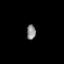
Tissue: prostate
Cell type: Epithelial cells
Senescence score: 0.3282
Nuclear area (px): 131
Mean DAPI intensity: 138.588